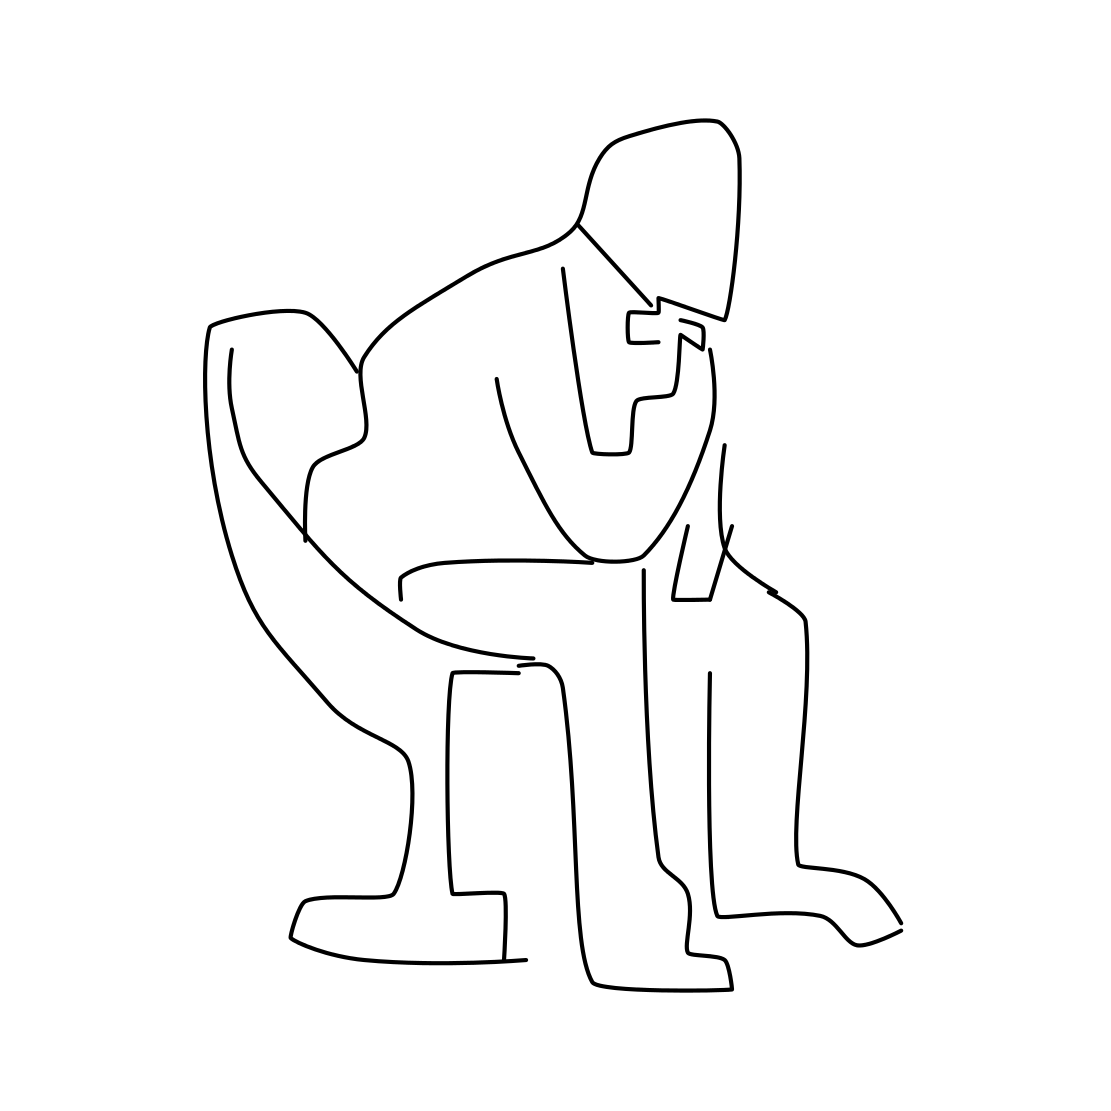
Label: person sitting